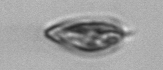
Label: Prorocentrum_triestinum